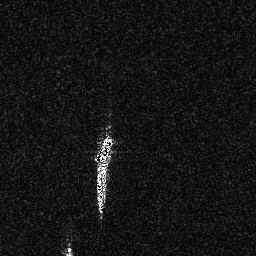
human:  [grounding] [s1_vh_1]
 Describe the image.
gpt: In the satellite image, there is  <ref>1 medium ship </ref> <box>[[35, 52, 43, 63, 0]]</box> located at center.